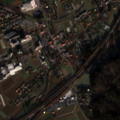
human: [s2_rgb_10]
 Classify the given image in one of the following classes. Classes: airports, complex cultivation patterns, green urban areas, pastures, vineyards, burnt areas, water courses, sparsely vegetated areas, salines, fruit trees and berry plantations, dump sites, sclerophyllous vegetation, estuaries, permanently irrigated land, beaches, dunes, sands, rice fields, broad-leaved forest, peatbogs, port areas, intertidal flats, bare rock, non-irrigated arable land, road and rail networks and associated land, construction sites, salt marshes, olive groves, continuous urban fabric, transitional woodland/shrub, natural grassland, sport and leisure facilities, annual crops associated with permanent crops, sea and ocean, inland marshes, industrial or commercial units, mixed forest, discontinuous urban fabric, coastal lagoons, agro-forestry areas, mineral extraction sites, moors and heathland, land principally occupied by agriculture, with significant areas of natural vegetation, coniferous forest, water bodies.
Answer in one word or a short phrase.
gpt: discontinuous urban fabric, industrial or commercial units, non-irrigated arable land, broad-leaved forest, mixed forest